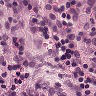
Metastatic tissue present: no